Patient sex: M
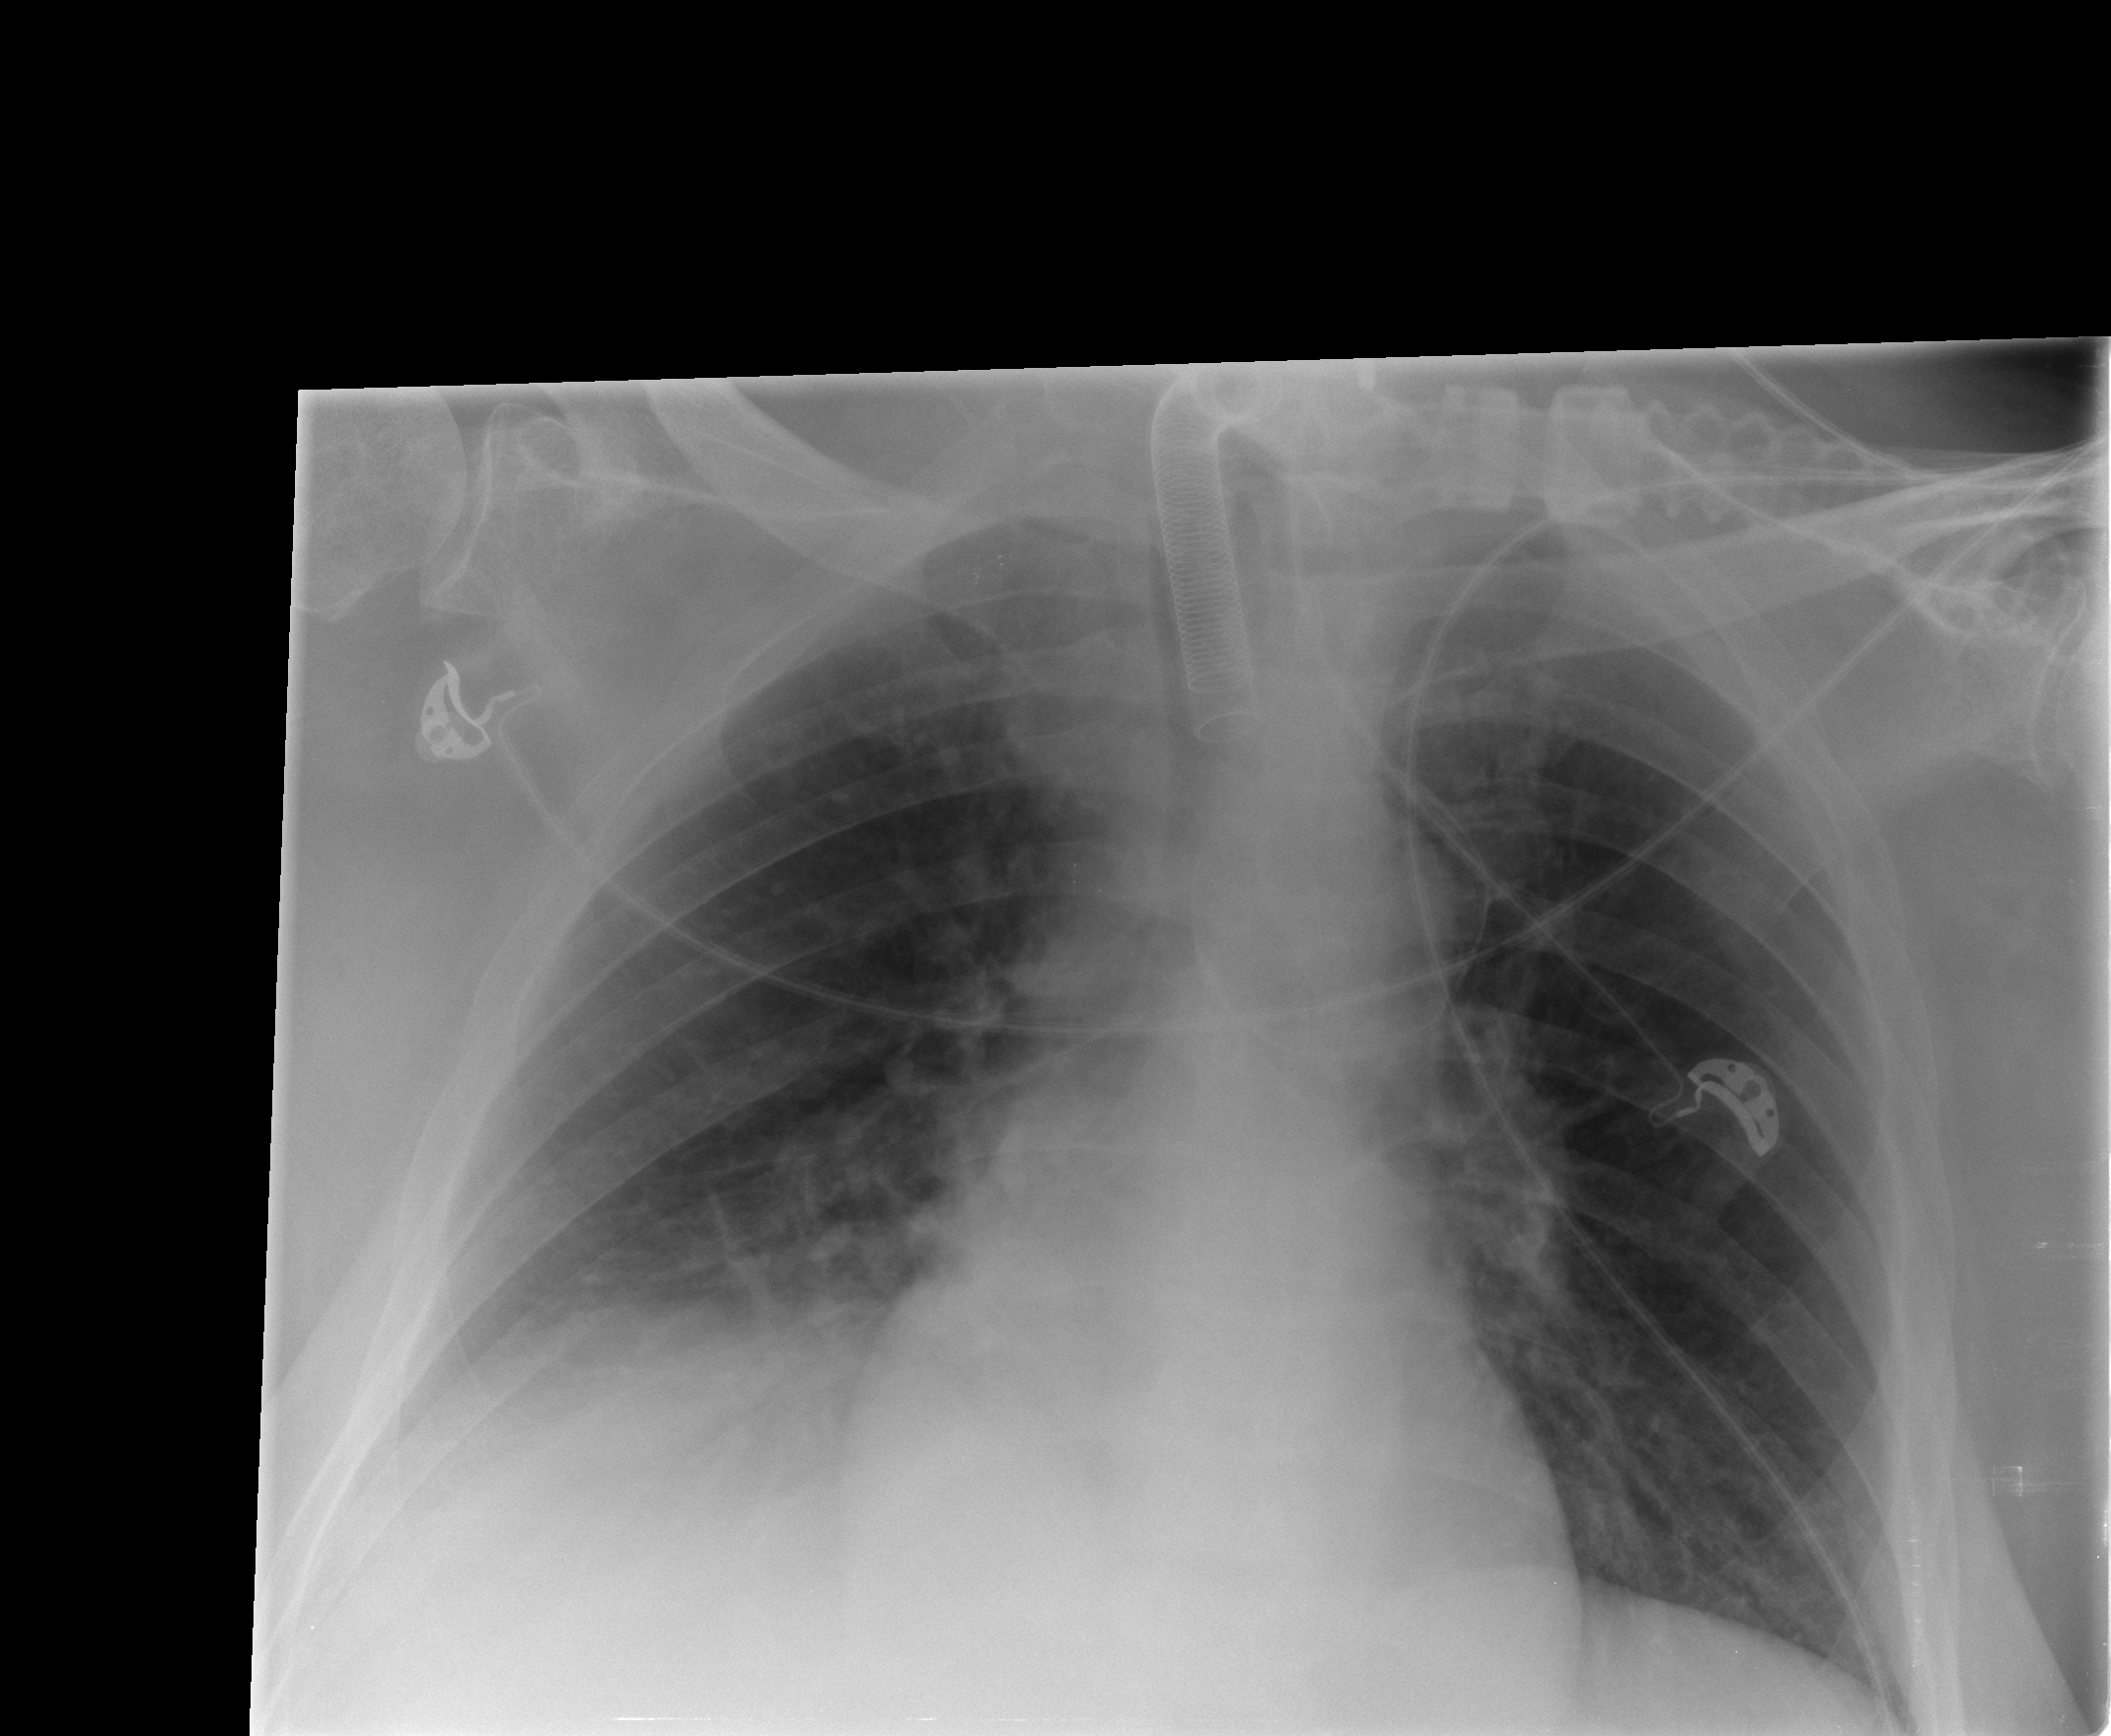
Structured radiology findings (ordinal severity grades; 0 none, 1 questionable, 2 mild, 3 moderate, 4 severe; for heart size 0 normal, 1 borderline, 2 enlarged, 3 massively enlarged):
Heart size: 0
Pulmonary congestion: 0
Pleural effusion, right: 0
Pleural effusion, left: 0
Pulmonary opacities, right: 0
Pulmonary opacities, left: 0
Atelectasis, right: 1
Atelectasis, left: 0